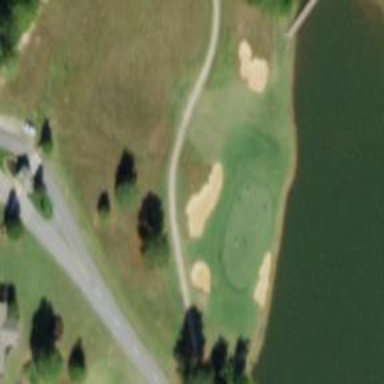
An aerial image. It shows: Golf hole.